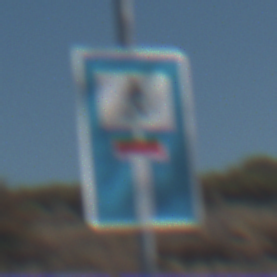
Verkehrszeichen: SackgasseFussgaengerDurchlaessig
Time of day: Midday
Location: Outdoor (Nature)
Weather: Clear
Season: NotSpecified
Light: Natural